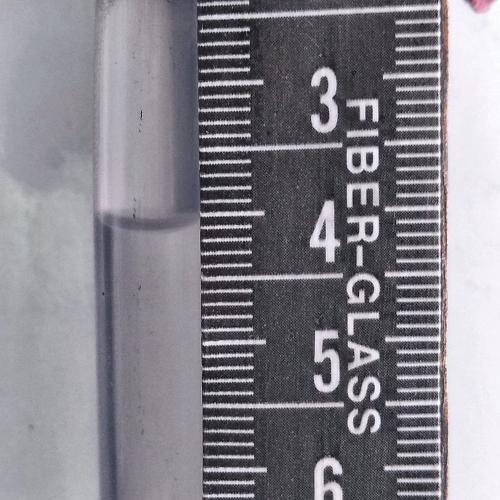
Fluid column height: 4.1 cm